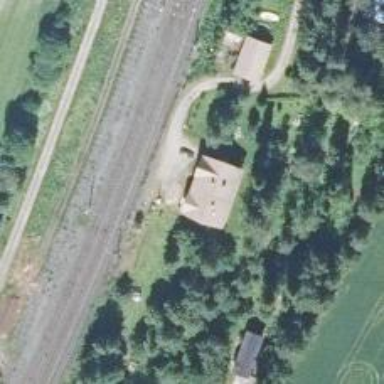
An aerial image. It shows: Site related to the railway.